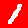
Digit: 1